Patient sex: M
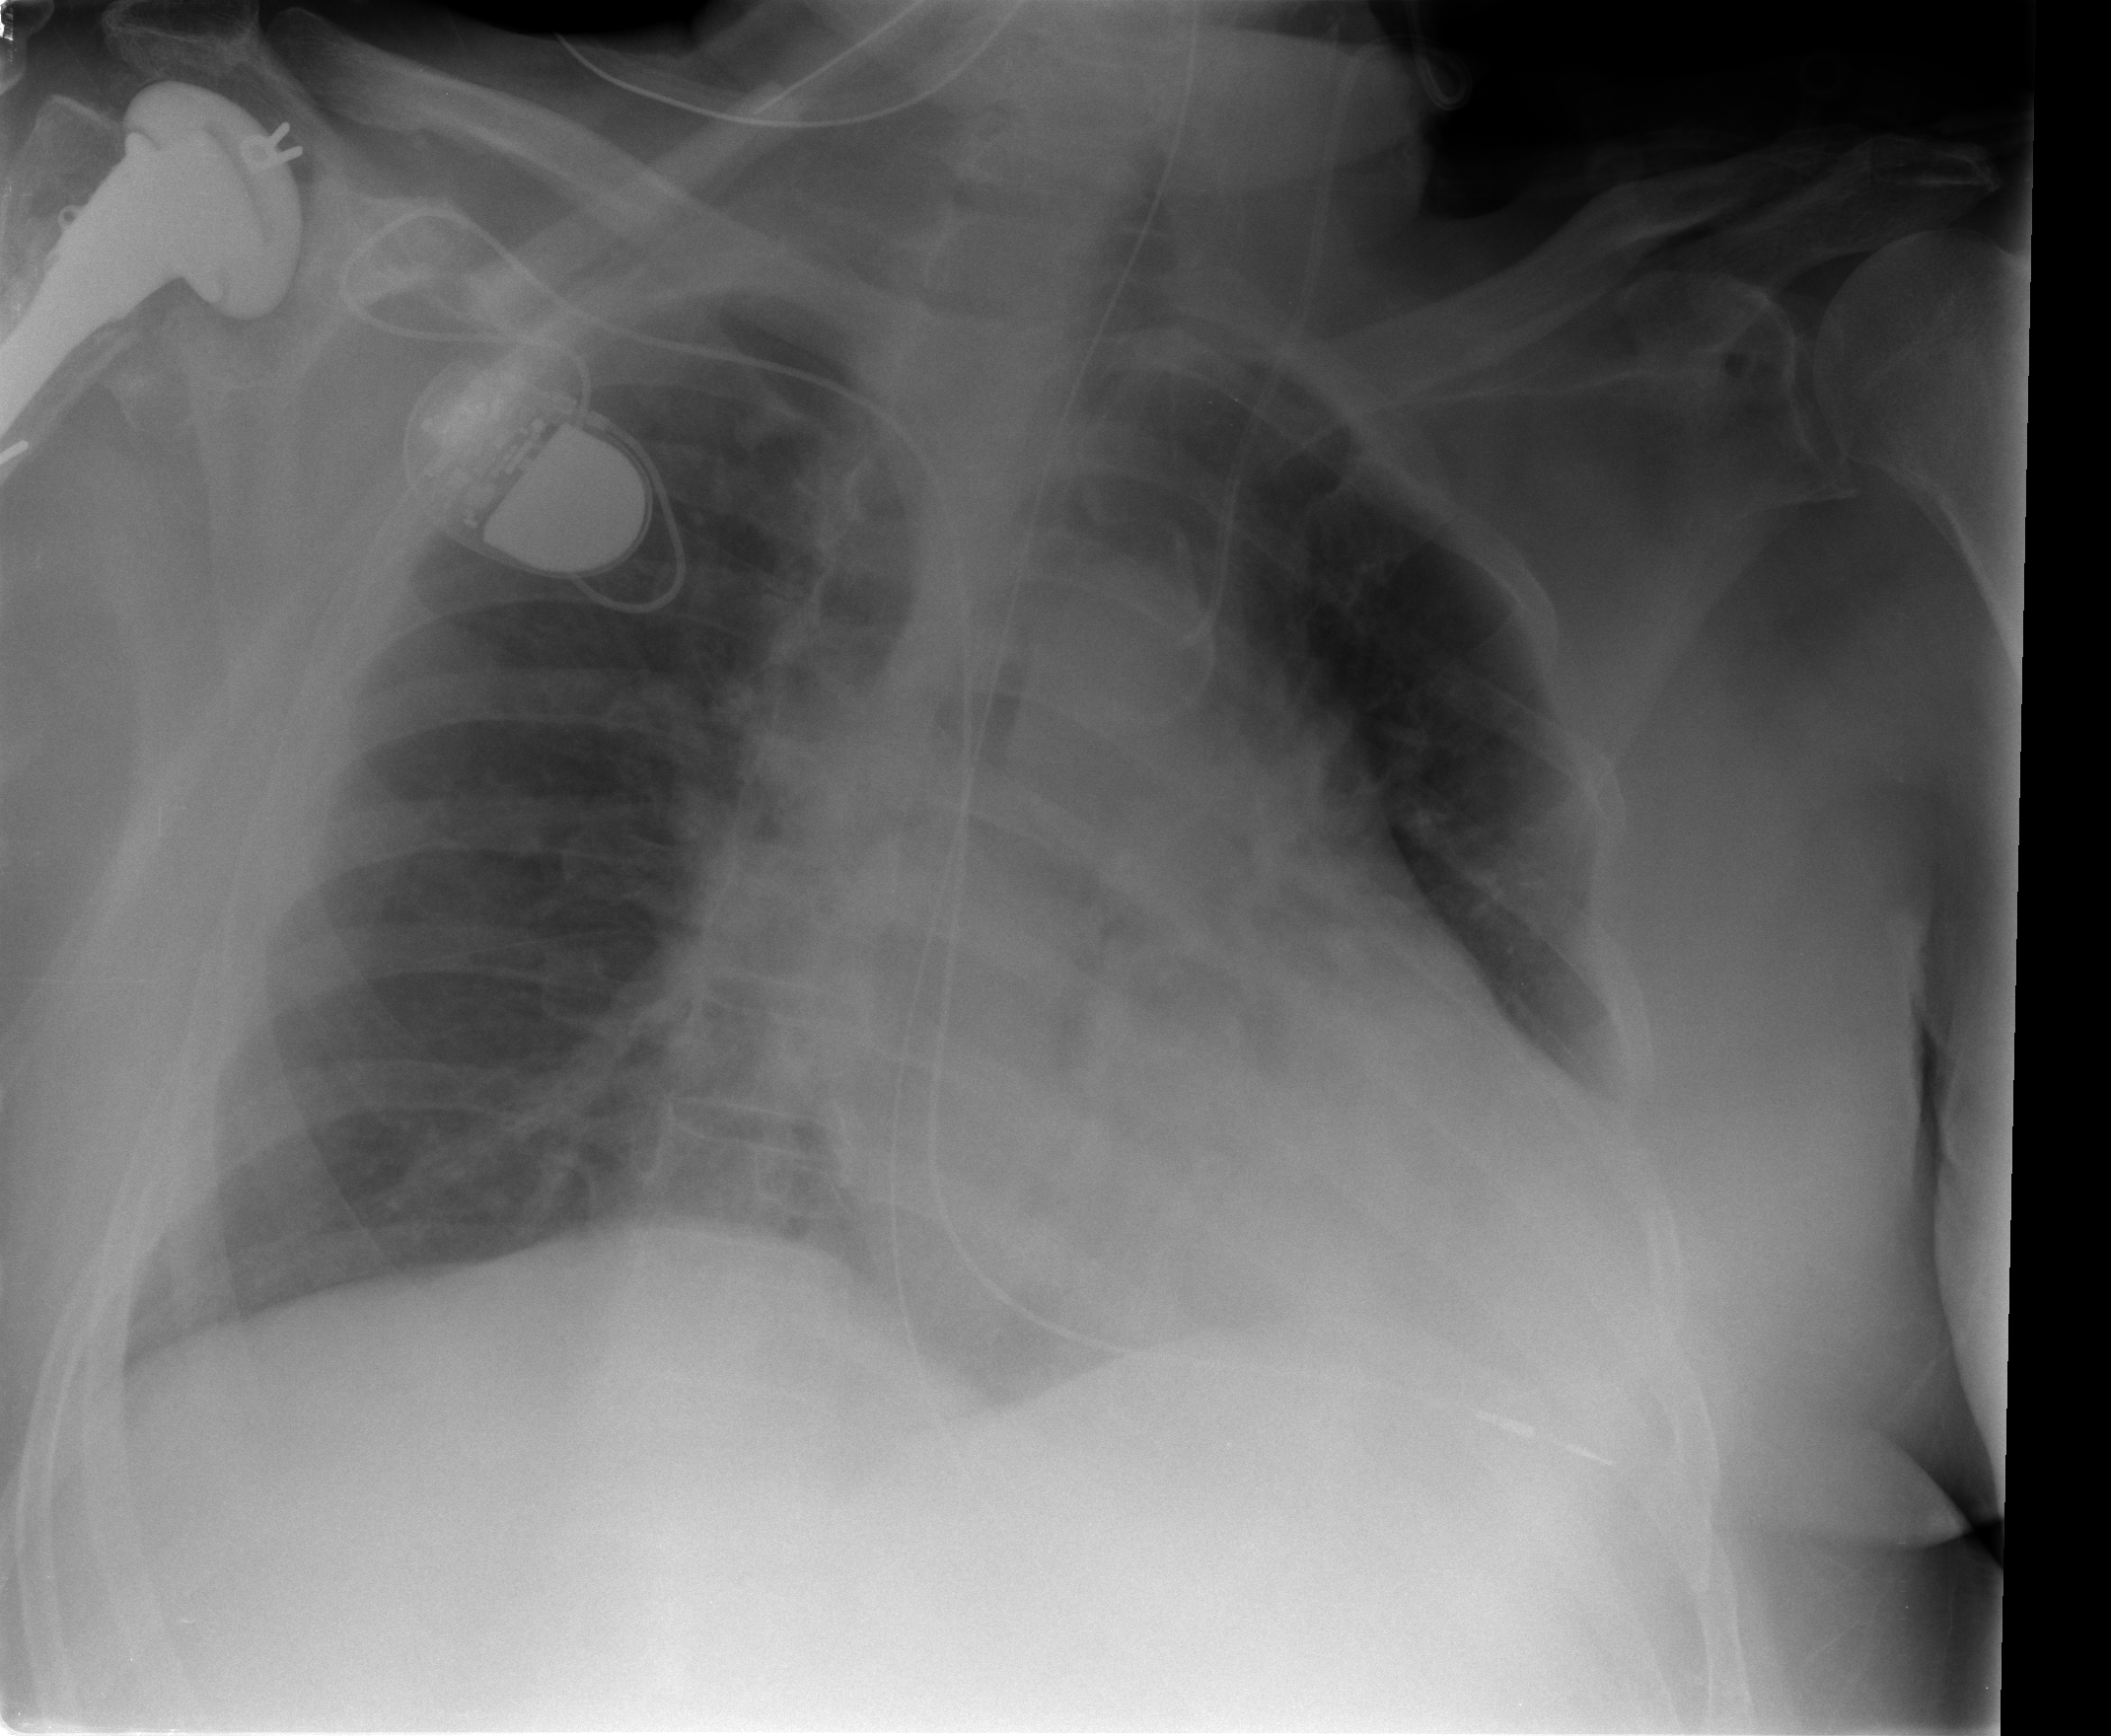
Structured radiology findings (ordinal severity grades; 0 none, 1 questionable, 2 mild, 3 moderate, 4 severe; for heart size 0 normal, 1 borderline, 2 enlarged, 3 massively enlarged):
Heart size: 0
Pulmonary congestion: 1
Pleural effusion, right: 0
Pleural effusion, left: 0
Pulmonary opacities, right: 0
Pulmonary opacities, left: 0
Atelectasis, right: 0
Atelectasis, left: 2